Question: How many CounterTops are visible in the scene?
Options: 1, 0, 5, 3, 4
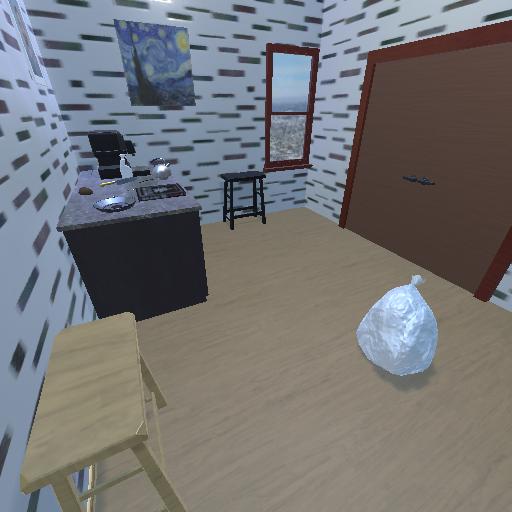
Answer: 1